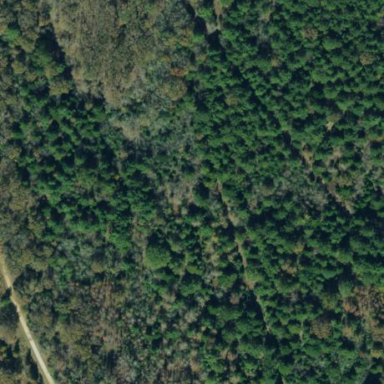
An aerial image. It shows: Evergreen woodland with needle-leaved trees.